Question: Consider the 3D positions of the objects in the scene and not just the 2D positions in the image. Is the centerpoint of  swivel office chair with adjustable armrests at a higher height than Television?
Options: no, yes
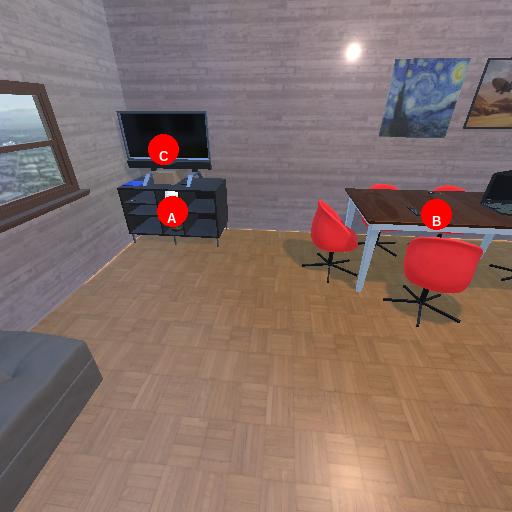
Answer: no